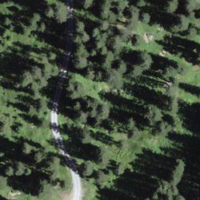
EUNIS habitat code: 43
Species observed at this site:
Petasites albus